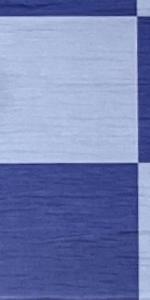
Label: Empty